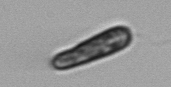
Label: Pseudochattonella_farcimen